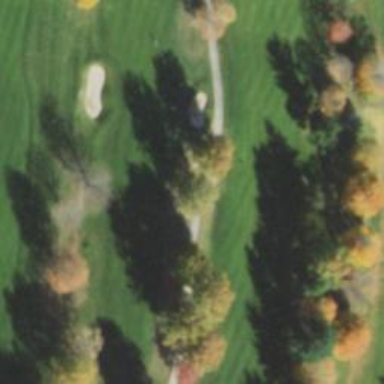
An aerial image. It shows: Golf fairway surrounded by grass.